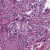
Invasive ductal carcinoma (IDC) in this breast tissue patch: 1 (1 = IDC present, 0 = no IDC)